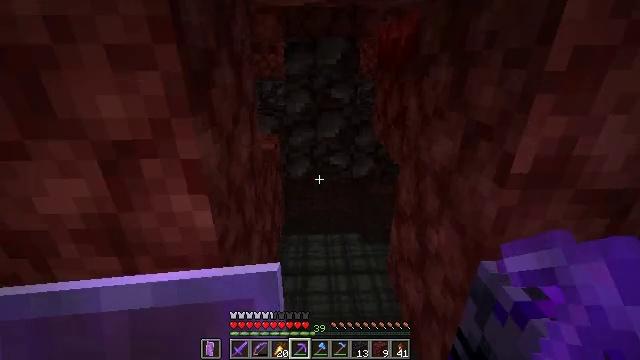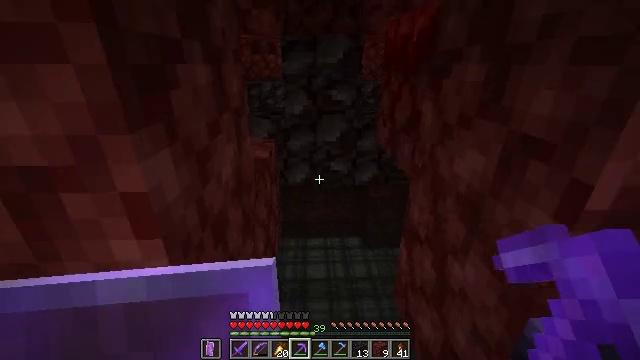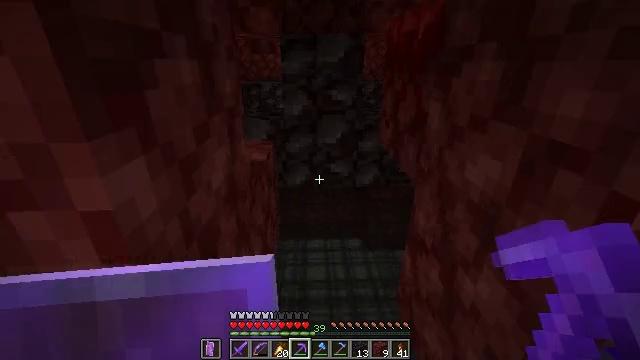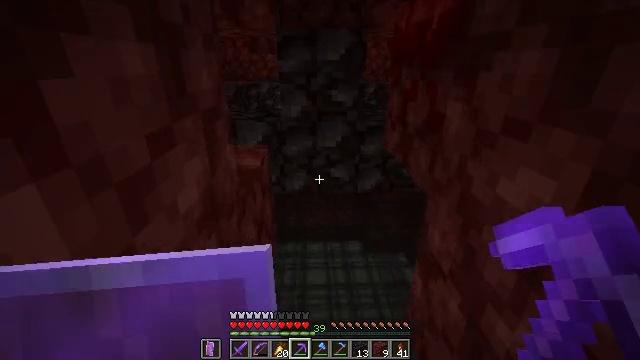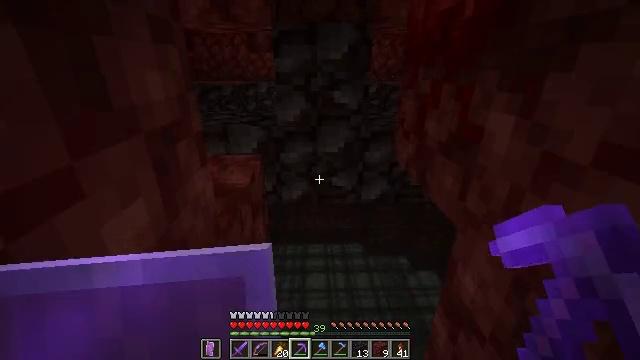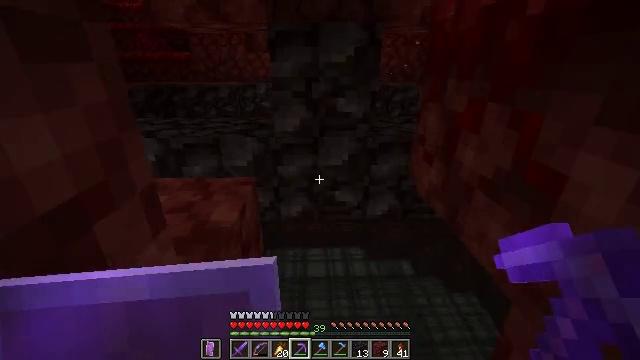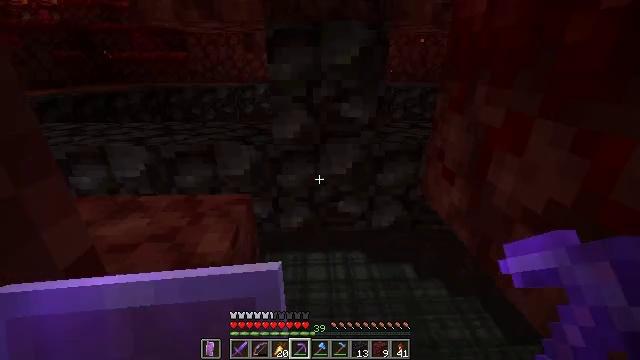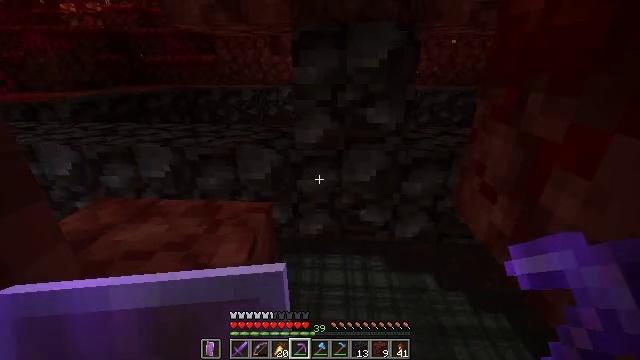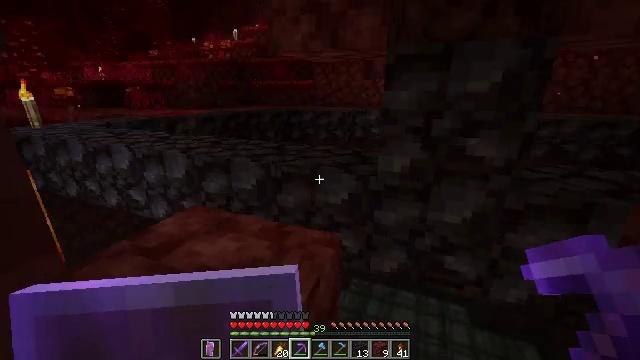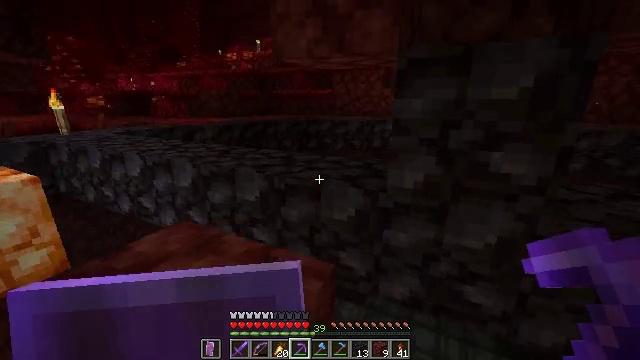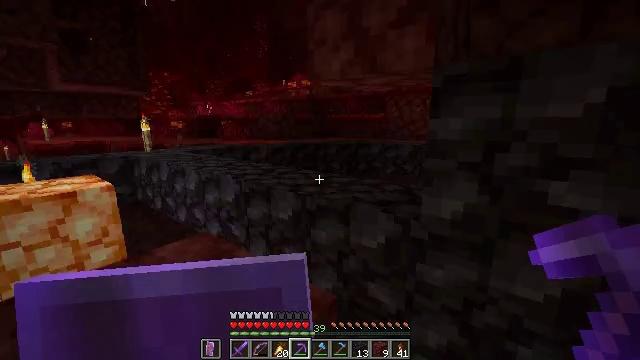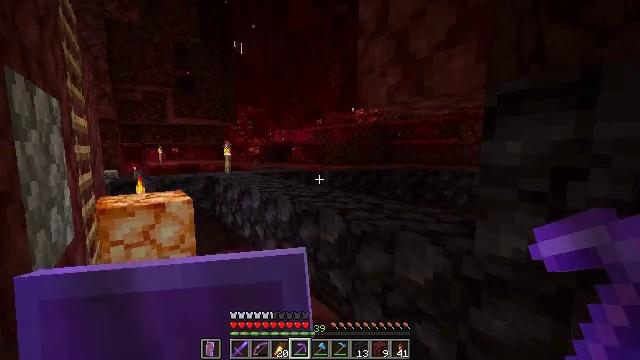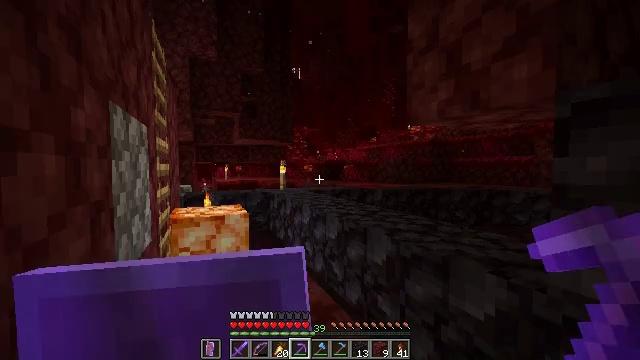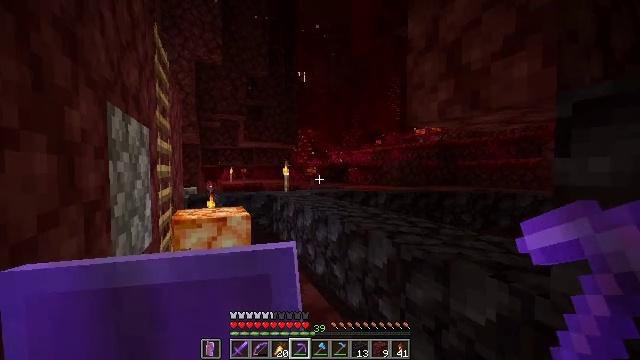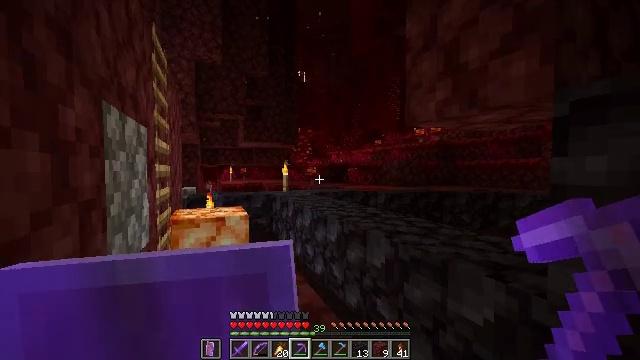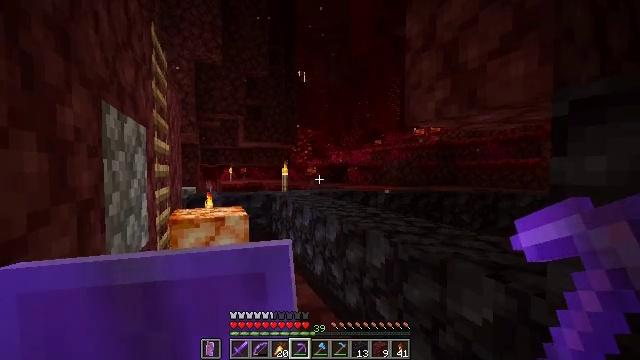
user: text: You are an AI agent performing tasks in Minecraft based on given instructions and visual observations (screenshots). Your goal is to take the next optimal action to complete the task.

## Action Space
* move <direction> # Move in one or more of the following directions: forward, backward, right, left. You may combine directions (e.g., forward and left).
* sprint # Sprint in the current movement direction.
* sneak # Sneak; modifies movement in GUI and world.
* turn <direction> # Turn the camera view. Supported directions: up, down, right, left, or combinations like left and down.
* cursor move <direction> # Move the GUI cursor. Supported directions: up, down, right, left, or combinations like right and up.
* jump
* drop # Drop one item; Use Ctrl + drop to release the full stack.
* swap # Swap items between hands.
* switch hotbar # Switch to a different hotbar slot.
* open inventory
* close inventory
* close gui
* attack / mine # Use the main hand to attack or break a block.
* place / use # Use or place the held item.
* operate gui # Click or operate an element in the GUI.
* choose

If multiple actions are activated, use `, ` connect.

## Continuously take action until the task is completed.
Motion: motion action
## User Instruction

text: Gather the nether wart block from a crimson forest.
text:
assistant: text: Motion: move forward
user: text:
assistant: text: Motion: move forward
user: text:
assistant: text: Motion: move forward
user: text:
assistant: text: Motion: move forward
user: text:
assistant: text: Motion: move forward
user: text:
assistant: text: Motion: move forward
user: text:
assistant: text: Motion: move forward, turn left
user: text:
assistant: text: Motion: move forward and move right, turn left and up
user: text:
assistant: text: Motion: move right, turn left and up
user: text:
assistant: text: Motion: move right, turn left and up
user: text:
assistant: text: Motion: turn left and up
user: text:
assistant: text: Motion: turn left and up
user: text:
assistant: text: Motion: turn left
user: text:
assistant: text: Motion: no_op
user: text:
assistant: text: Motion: no_op
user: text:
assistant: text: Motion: no_op
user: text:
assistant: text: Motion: no_op
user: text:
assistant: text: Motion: no_op
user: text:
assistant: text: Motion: no_op
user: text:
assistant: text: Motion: no_op
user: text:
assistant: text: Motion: no_op
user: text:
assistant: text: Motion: no_op
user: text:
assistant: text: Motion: no_op
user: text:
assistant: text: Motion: no_op
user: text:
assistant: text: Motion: no_op
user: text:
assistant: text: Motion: no_op
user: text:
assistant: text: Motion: no_op
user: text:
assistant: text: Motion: no_op
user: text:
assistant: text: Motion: move forward
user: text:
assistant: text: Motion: move forward